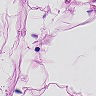
Metastatic tissue present: no